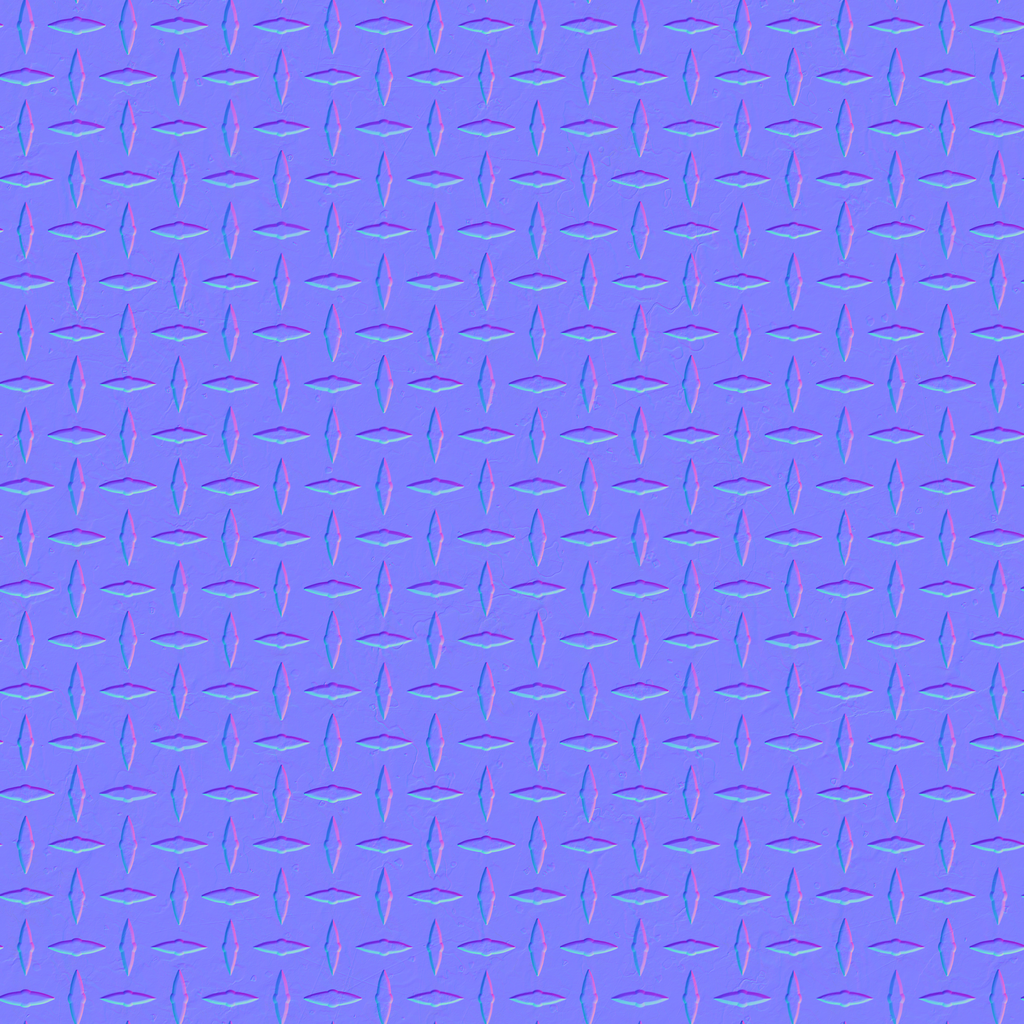
Texture map type: NormalDX